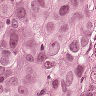
Metastatic tissue present: yes